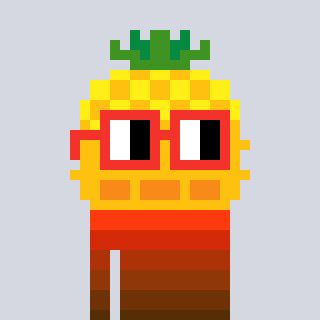
a pixel art character with square red glasses, a pineapple-shaped head and a grayscale-colored body on a cool background